Question: i was been trying to do a chess game and got stuck on swaping two piecess
this is my ChessSquare class
'''
public class ChessSquare extends JButton
{
public int Yposition;
public int Xposition;
private String Type;
public ChessSquare( Icon s, int y , int x , String piece )
{
super(s);
Yposition = y;
Xposition = x;
Type = piece ;
}
public int getXposition()
{
return this.Xposition;
}
public int getYposition()
{
return this.Xposition;
}
public String getType()
{
return "";
}
}
'''
then i add this to the ChessBoard class, using the ChessSquare class as 2D array
'''
public class ChessBoard extends JFrame implements ActionListener
{
String type;
ChessSquare[][] s = new ChessSquare[8][8];
int xPos1,xPos2,yPos1,yPos2,i,j;
JPanel panel;
........
public void actionPerformed(ActionEvent e)
{
Boolean flag = false ;
if(!flag)
{
xPos1 = s.getYposition();
yPos1 = s.getXposition();
flag = true;
}
else
{
xPos2 = s.getYposition();
yPos2 = s.getXposition();
s[xPos1][yPos1] = s[xPos2][yPos2];
s[xPos2][yPos2] = s[xPos1][yPos1];
flag = false;
}
}
}
'''
trying to swap two pieces...but its not working? please help...

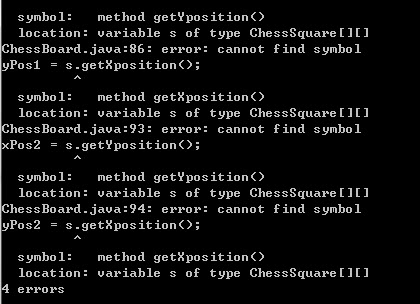
Answer: The methods 'getXposition' and 'getYposition' are instance methods of your custom 'ChessSquare' class, rather than your 'ChessSquare' . To access the methods you would have to reference the elements in your '2D' array, e.g.:
'''
xPos1 = s[0][0].getYposition();
yPos1 = s[0][0].getXposition();
'''